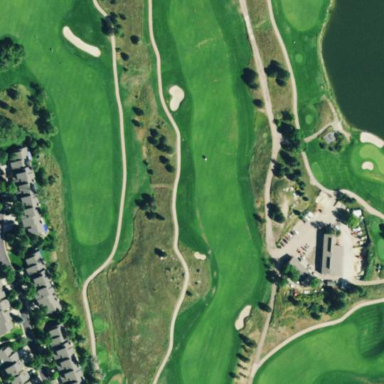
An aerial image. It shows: Grassy area designated as golf fairway.